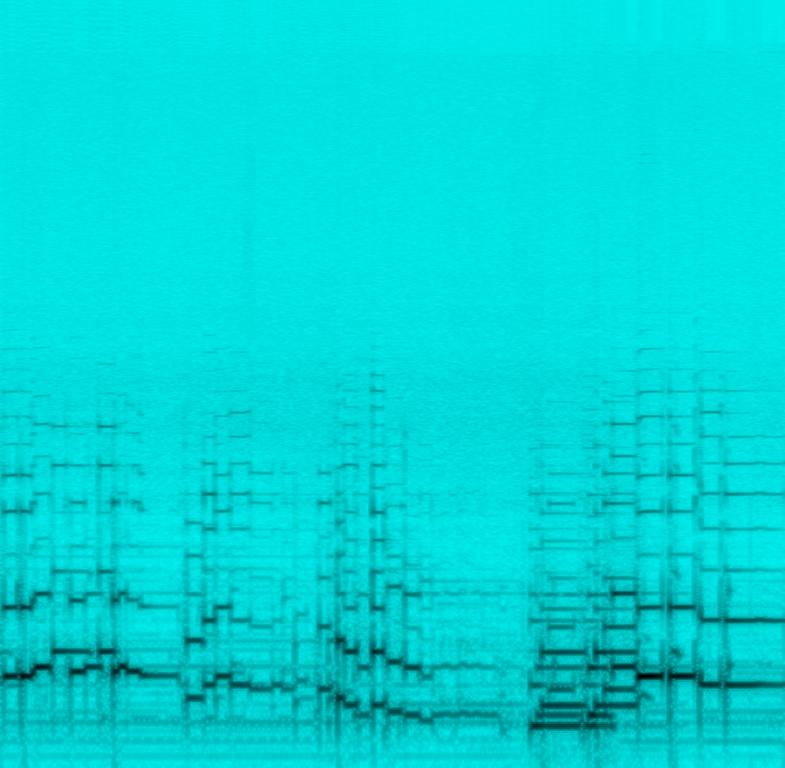
solo electric guitar music with a clean tone. The guitar is slightly out of tune. The music mostly consists of single notes as opposed to chords. The guitar plays blues licks.